Question: I don't understand why that happens, is not for me but my company staff member also face this problem.

I click on Install/Update , that update something but problem is not solved, I also check "Check Again" option. This problem I face after update android 4.1. before update it worked perfect.
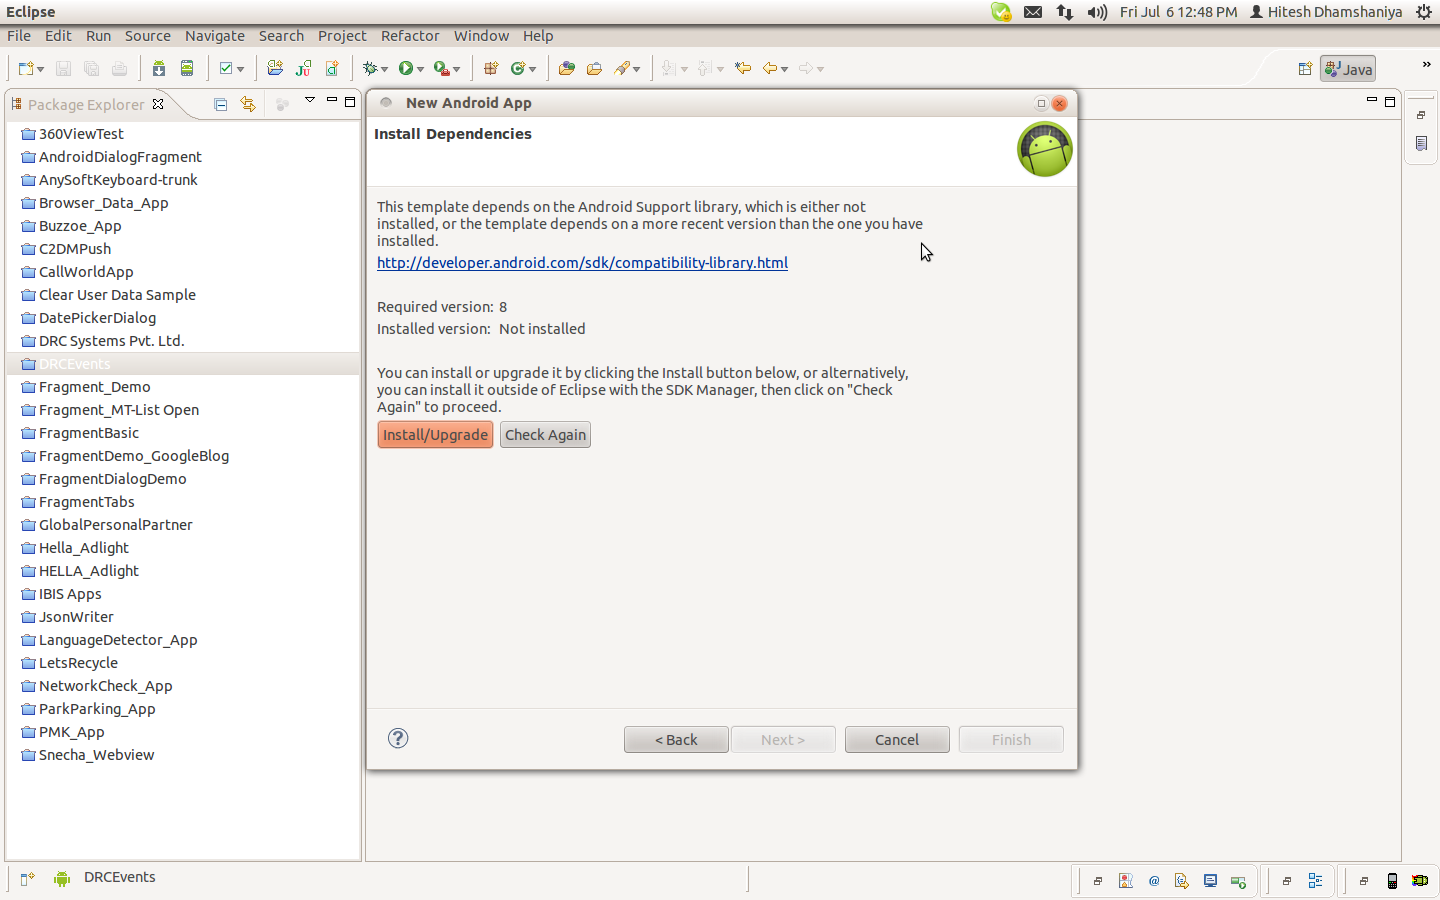
Answer: uninstall the android support library from the android sdk manager first . then while creating project you will asked this pop up again click install/upgrade and it will work....
it's problem with 4.1 sdk. once you do above thing it will solve your problem.. same happen to me..